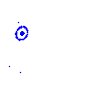
Particle: kaon